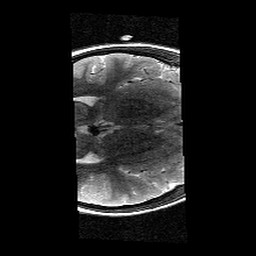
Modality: T2w
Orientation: axial
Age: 11
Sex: female
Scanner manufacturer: siemens
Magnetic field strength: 3 T
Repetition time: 9.23 s
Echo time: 0.067 s